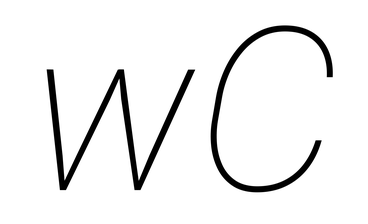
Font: Roboto-Italic_Thin_Italic